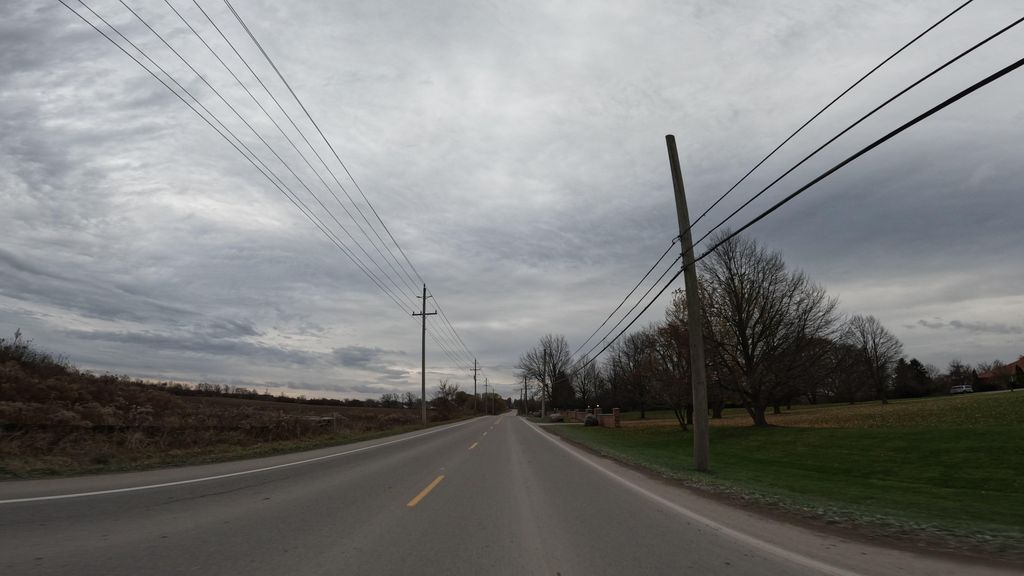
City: hamilton